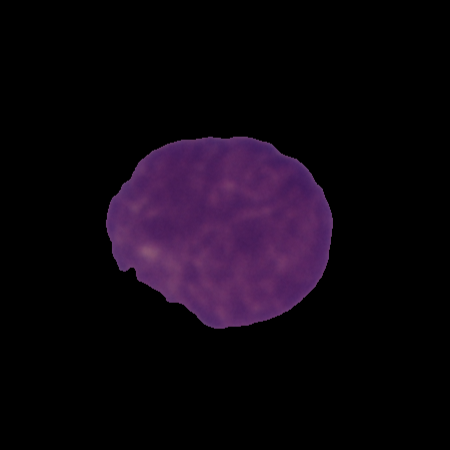
Label: cancer